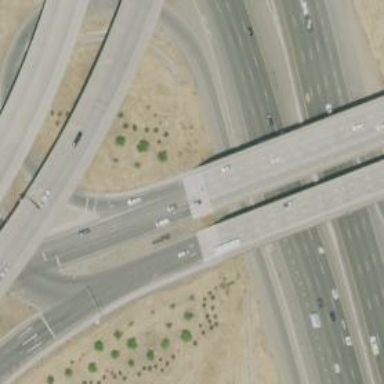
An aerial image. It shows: Bridge crossing over expressway trunk road.